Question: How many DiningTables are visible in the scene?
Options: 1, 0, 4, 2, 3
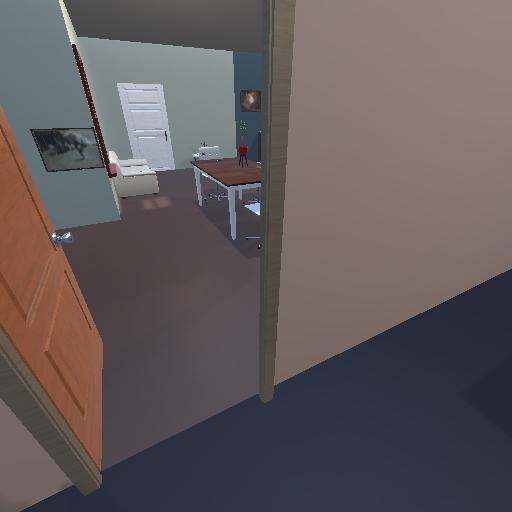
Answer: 1